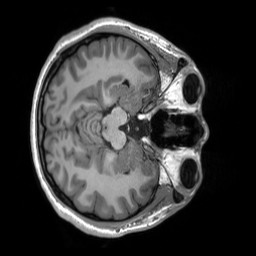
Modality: T1w
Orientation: axial
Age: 24
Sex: female
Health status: healthy
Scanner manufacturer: siemens
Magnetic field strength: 3 T
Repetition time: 2.53 s
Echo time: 0.00219 s